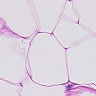
Metastatic tissue present: no